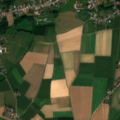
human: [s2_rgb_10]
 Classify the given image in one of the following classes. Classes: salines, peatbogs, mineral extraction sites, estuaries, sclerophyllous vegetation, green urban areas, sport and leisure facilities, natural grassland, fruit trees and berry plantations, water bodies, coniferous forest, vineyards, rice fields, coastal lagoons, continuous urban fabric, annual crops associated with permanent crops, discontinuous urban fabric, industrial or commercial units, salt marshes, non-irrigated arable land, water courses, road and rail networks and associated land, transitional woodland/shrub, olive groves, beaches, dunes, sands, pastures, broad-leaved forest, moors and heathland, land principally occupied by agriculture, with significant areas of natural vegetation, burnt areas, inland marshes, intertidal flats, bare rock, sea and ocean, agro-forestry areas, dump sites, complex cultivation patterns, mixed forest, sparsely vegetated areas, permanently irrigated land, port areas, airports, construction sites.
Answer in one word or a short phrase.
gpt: discontinuous urban fabric, non-irrigated arable land, pastures, land principally occupied by agriculture, with significant areas of natural vegetation